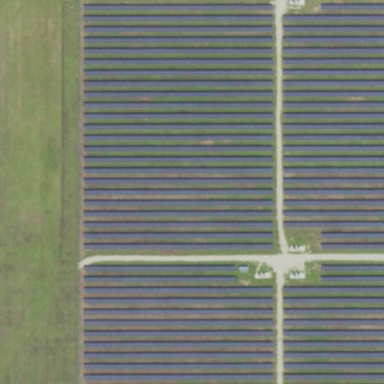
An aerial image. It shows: Solar power plant utilizing photovoltaic technology.